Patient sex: M
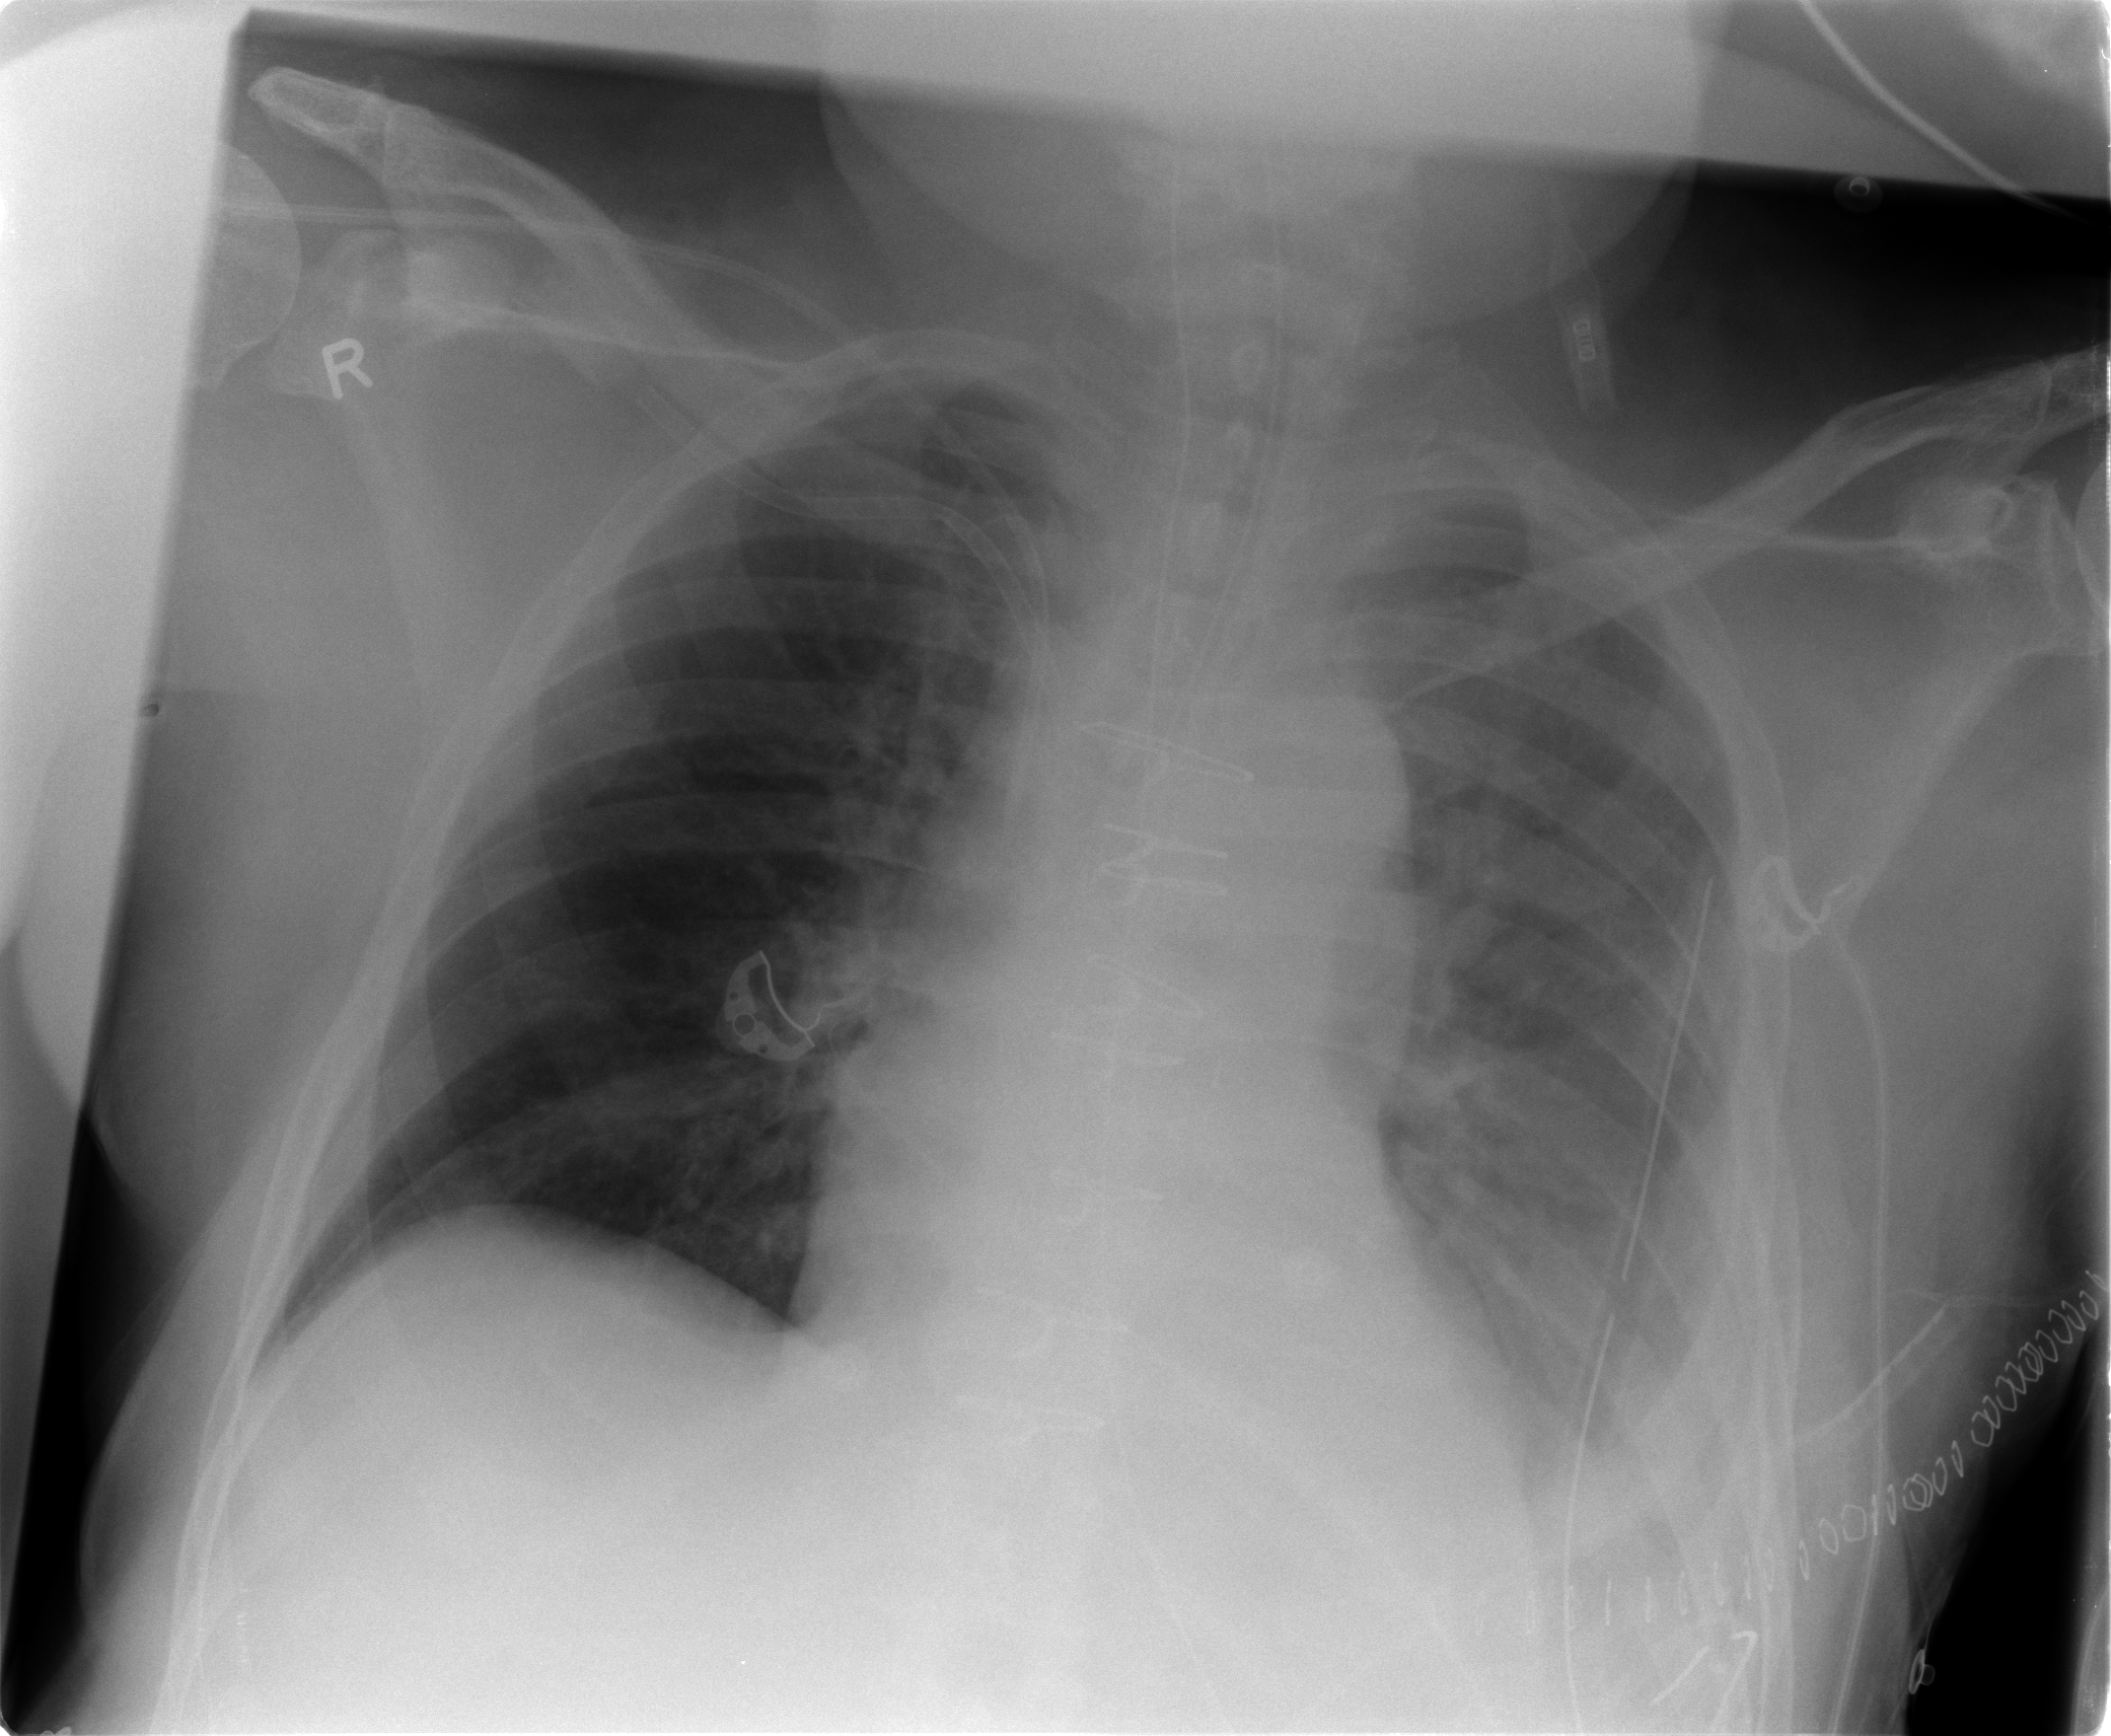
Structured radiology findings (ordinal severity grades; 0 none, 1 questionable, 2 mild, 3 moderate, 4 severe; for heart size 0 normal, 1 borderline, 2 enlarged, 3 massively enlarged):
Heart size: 0
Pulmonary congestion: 0
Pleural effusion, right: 0
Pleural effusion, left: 3
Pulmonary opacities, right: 0
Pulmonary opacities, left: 0
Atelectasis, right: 0
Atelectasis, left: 0